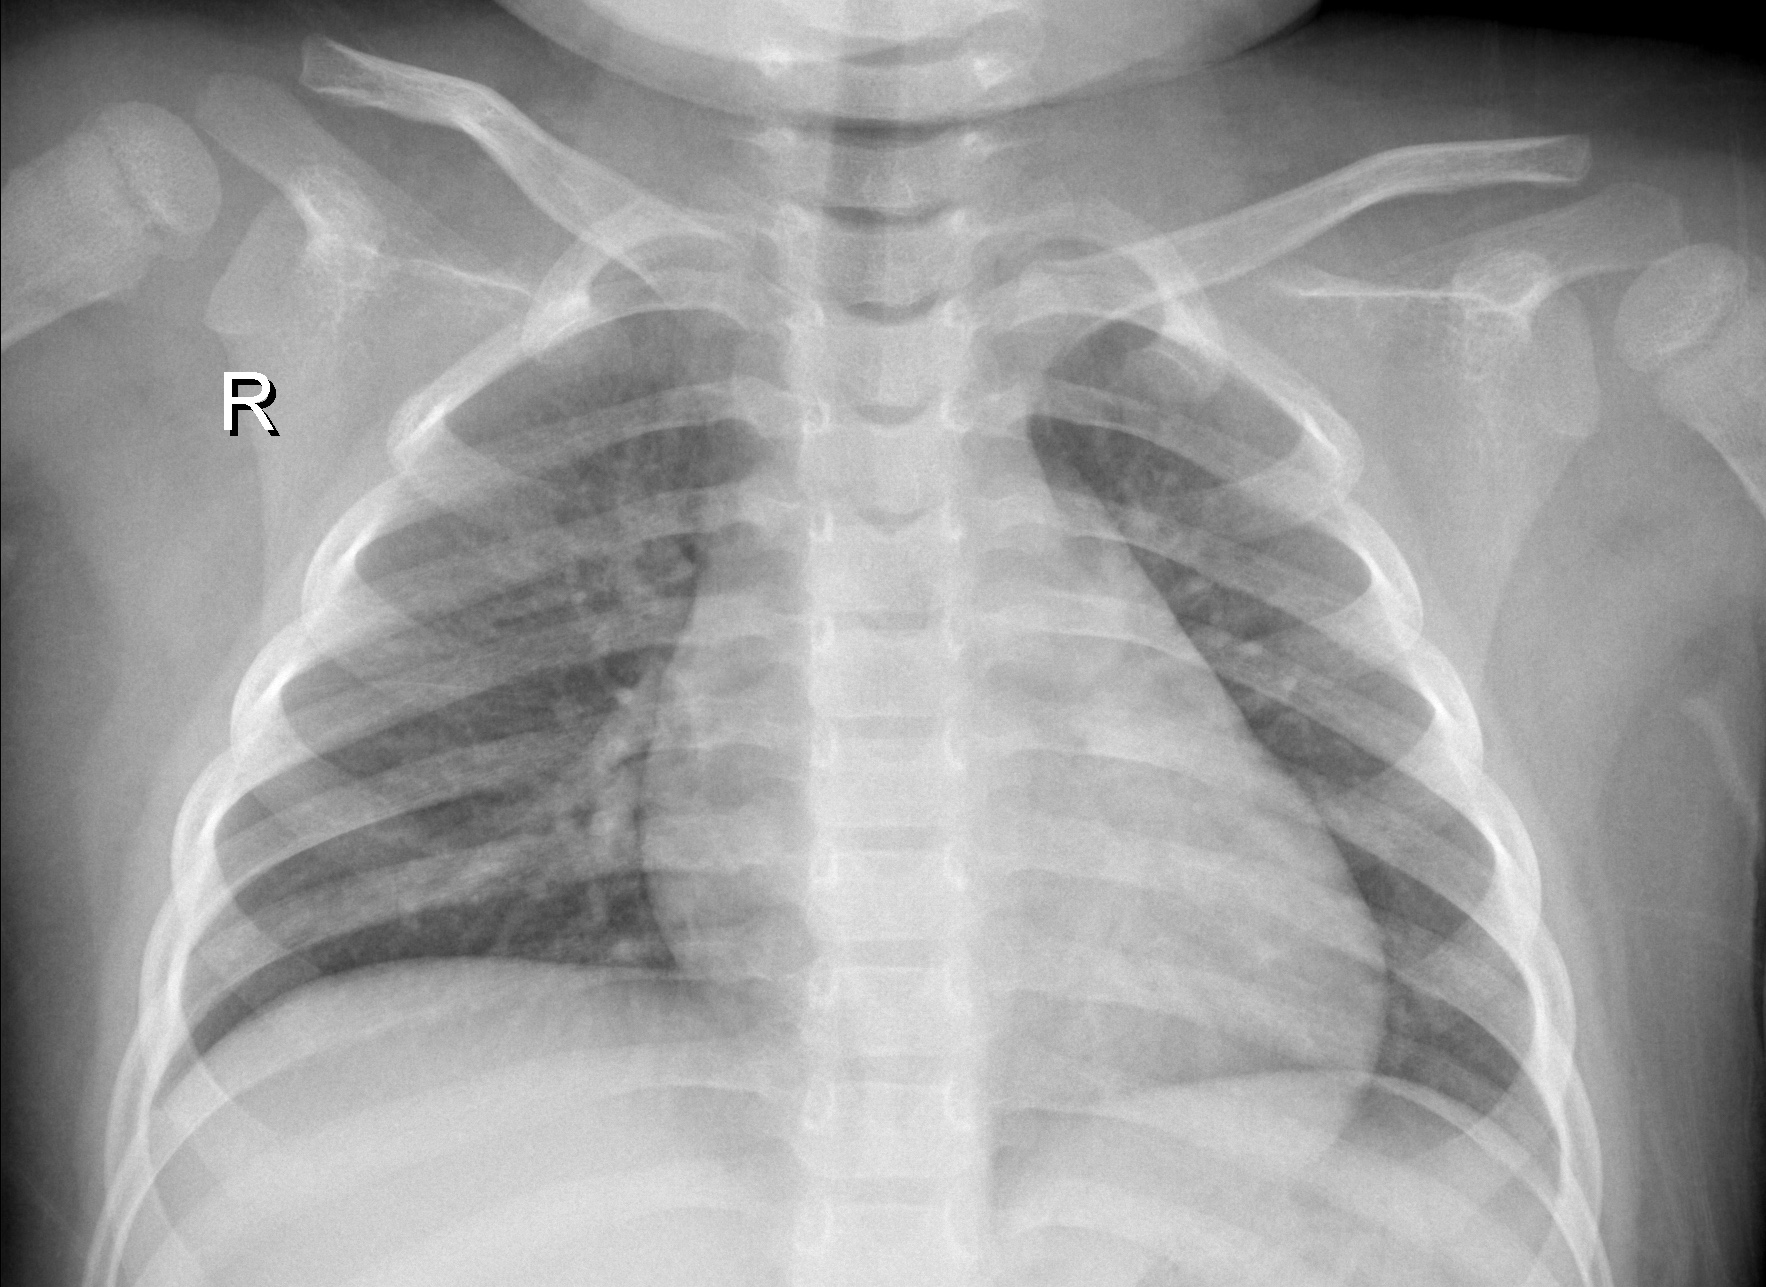
Diagnosis: NORMAL